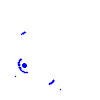
Particle: electron